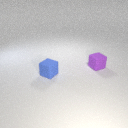
small blue rubber cube in front of small purple rubber cube